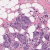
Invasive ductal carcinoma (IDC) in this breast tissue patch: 1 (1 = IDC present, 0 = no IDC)